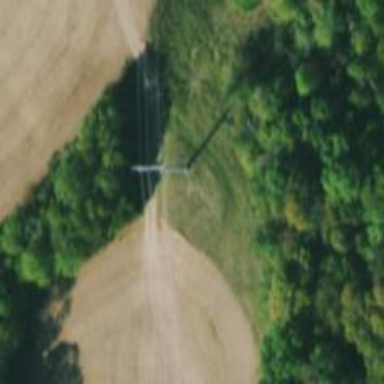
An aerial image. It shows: Power tower.